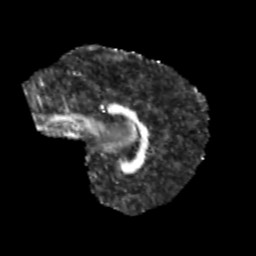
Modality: FA
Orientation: sagittal
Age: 11
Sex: male
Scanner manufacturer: siemens
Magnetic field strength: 3 T
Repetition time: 3.8 s
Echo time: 0.07 s